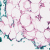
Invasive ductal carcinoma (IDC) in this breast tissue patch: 0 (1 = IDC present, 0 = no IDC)